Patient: sex M, age 54
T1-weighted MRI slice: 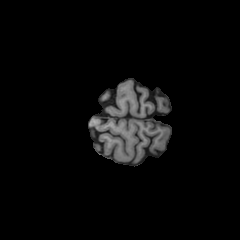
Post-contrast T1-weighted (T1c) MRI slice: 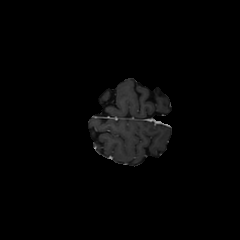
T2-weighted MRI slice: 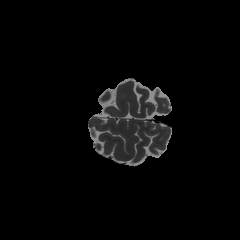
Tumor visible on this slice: no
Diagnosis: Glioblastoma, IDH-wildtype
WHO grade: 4